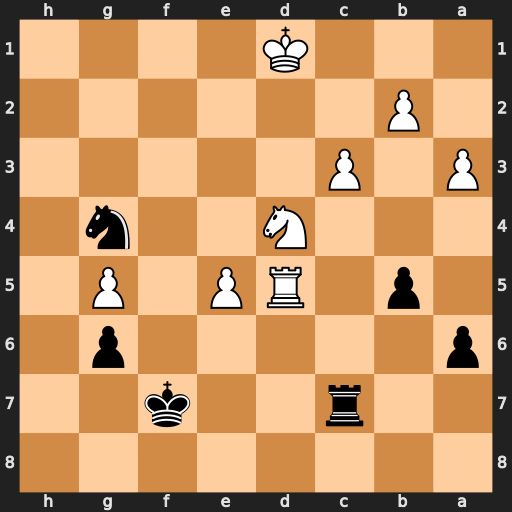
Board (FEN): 8/2r2k2/p5p1/1p1RP1P1/3N2n1/P1P5/1P6/3K4
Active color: b
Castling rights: -
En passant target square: -
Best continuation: Ne3+ Kc1 Nxd5